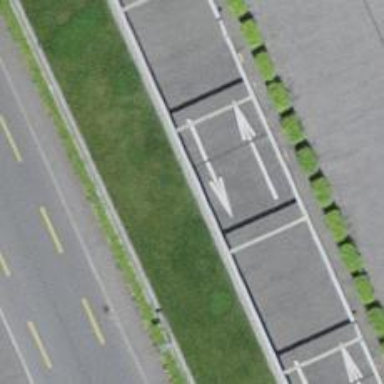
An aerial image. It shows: Charging station.